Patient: sex F, age 73
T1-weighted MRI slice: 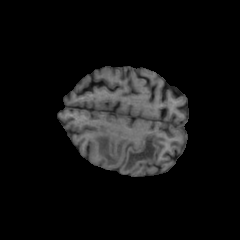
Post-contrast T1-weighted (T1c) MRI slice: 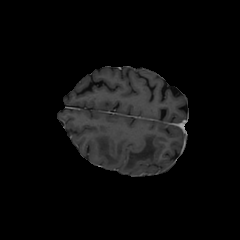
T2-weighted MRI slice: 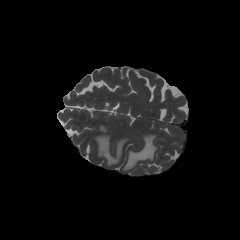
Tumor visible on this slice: yes
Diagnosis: Glioblastoma, IDH-wildtype
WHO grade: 4